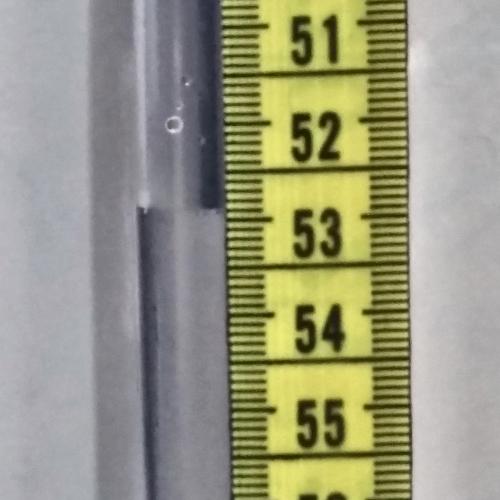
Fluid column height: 52.9 cm